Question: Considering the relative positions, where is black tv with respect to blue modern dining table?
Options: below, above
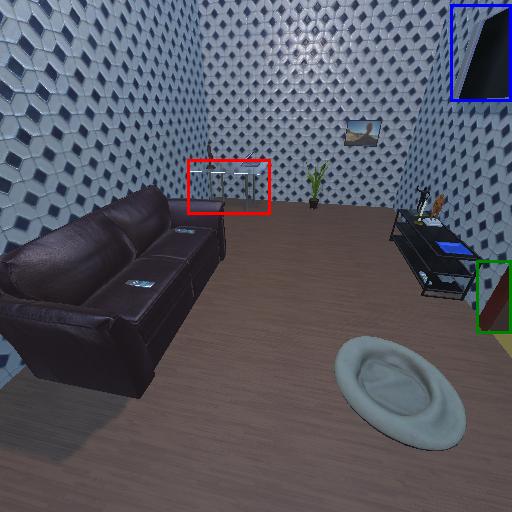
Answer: below